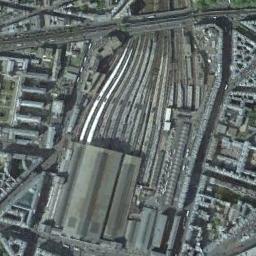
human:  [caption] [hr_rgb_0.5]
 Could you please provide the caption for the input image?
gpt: There are many buildings beside the railway station .

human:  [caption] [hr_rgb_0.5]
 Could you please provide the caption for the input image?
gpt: A well-equipped railway station in a crowded city .

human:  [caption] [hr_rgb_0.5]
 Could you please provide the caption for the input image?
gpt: The railway station has lots of railways and a big building and an overpass is over the railways .

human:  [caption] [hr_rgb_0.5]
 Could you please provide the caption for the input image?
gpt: The railway station is next to some buildings .

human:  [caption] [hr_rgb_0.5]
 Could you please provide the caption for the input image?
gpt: There are many buildings around the railway station .